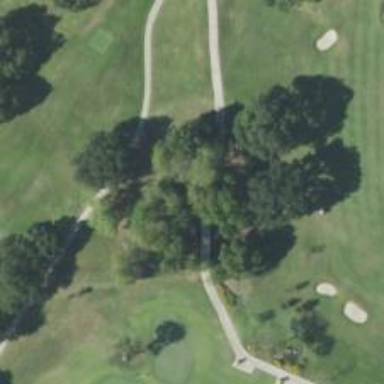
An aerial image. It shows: Path designated for golf carts.